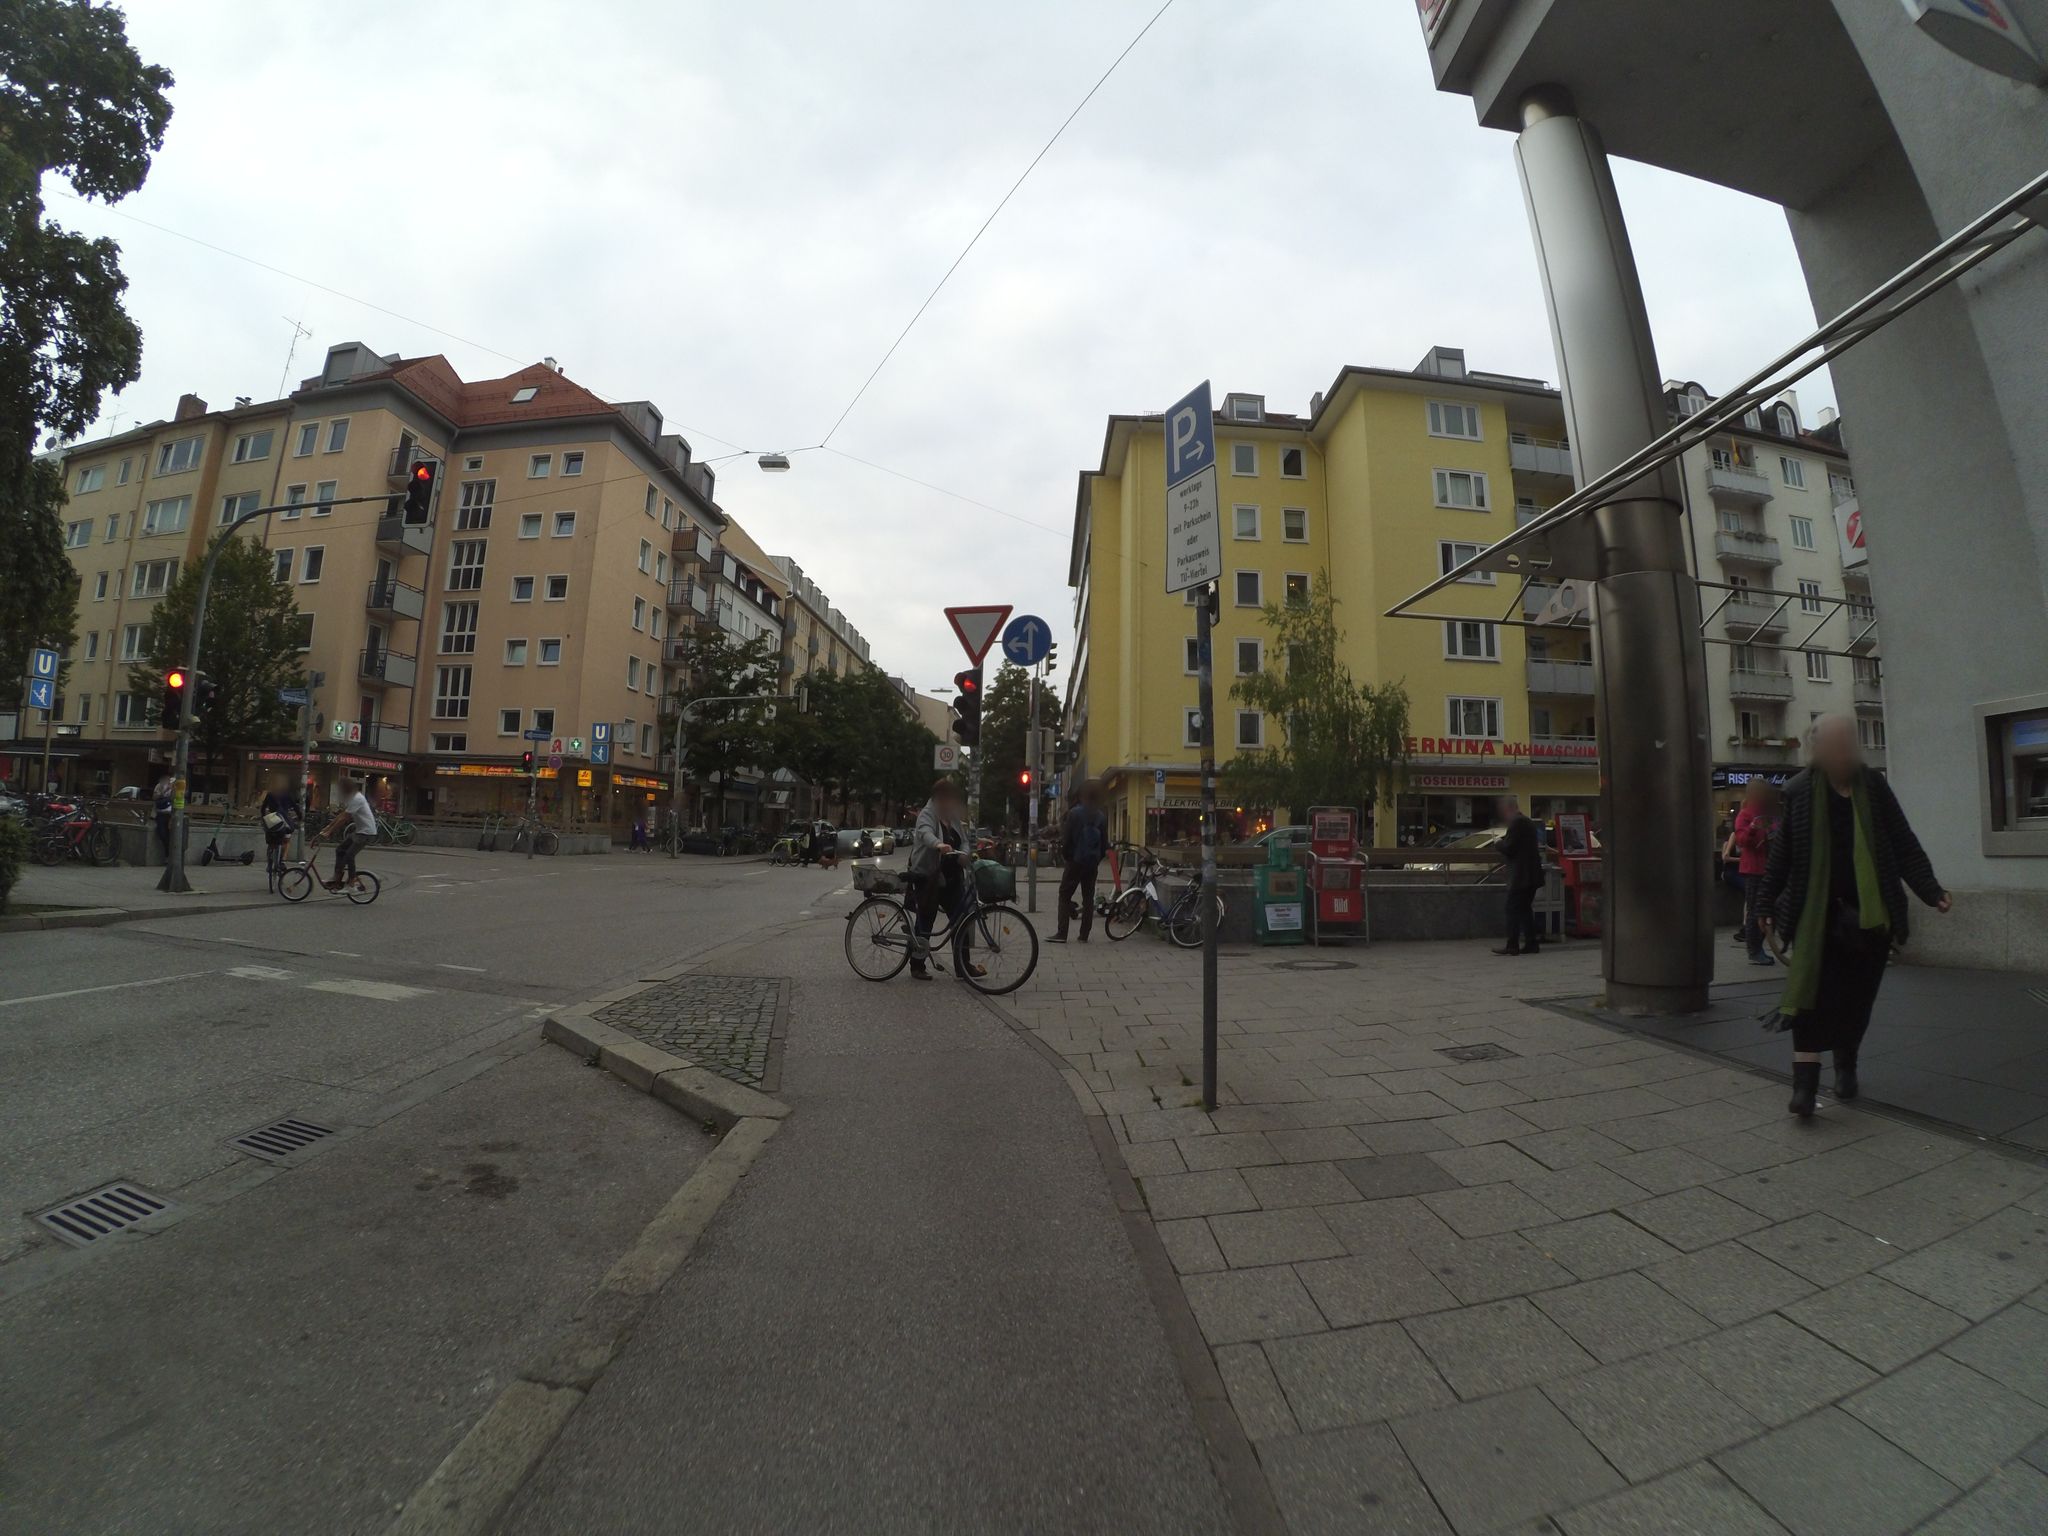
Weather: cloudy
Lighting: day
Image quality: good
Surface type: walking surface
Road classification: steps, footway
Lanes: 1
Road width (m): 8.5
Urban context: urban centre
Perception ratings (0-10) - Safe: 4.64, Lively: 8.37, Beautiful: 2.29, Boring: 5.41, Depressing: 5.8, Wealthy: 3.7